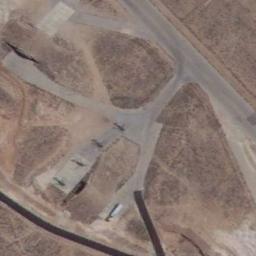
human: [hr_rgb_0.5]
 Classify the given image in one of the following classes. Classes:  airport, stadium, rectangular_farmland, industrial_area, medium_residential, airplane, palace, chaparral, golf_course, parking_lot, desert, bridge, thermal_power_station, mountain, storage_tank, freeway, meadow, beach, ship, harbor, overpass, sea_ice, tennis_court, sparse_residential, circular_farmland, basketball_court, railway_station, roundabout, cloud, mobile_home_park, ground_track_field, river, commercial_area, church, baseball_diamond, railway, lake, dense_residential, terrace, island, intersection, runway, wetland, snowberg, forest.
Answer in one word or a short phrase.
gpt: runway